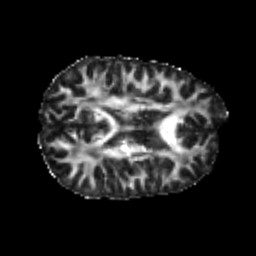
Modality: FA
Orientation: axial
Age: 22
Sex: male
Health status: healthy
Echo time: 0.074 s